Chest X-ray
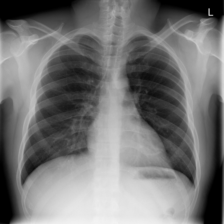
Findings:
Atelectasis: negative
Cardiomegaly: negative
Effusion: negative
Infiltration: positive
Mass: negative
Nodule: negative
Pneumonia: negative
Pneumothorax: negative
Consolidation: negative
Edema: negative
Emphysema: negative
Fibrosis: negative
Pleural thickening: negative
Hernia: negative